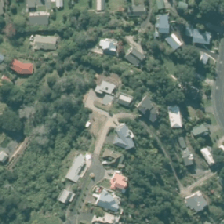
Land cover: urban_build_up